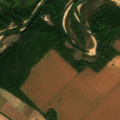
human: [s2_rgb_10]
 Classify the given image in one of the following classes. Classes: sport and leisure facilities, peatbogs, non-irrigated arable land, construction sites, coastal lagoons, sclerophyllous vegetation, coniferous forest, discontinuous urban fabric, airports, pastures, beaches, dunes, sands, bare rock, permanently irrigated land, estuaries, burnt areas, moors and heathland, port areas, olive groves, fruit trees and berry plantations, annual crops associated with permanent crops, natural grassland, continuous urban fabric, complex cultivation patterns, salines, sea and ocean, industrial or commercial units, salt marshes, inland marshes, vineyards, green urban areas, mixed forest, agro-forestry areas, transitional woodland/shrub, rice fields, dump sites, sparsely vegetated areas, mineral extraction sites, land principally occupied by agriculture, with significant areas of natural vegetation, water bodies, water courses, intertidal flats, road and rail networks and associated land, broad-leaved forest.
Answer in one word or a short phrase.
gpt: non-irrigated arable land, broad-leaved forest, transitional woodland/shrub, beaches, dunes, sands